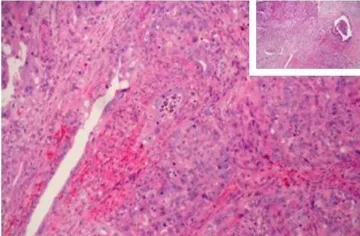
Histological and immunohistochemical features of the synchronic gastrointestinal tumors by hematoxylin-eosin (H&E) and immunohistochemical (IHC) staining.
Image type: pathology (h&e)